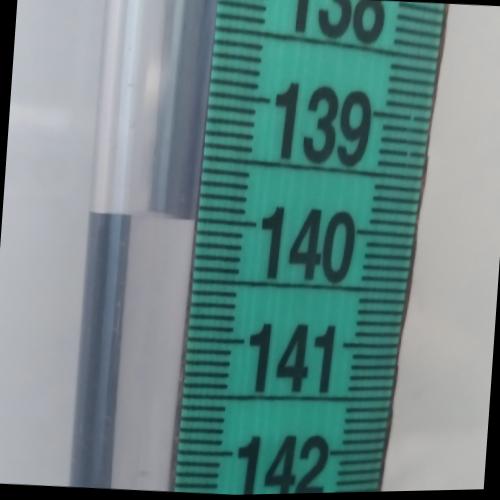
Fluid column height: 140.0 cm